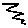
Label: zigzag